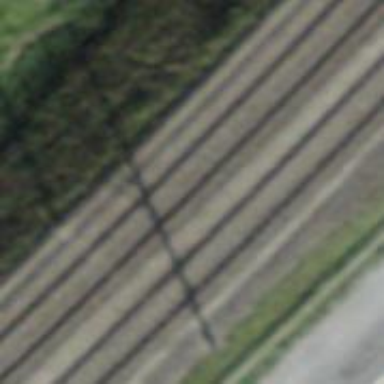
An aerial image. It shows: Railway track with contact line for electrification.